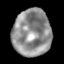
Tissue: lung
Cell type: Epithelial cells
Senescence score: 0.2429
Nuclear area (px): 1753
Mean DAPI intensity: 143.208